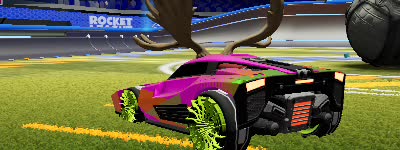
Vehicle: breakout